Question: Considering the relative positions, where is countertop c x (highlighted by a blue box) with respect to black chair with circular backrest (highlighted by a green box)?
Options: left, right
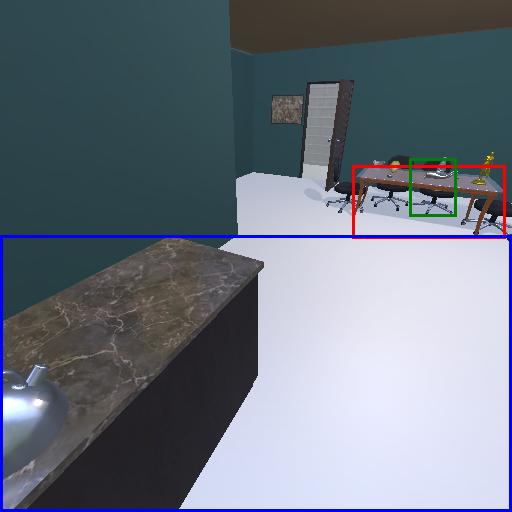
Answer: left